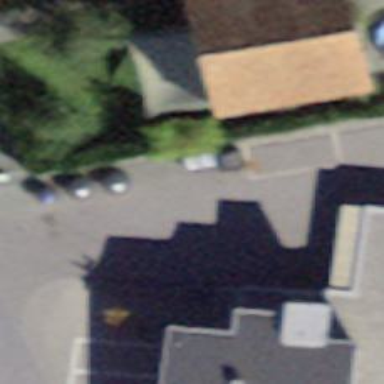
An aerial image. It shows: Recycling container for garbage.